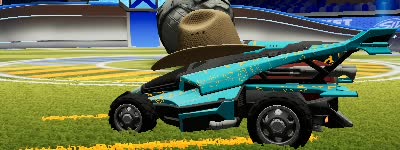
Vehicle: aftershock